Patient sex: M
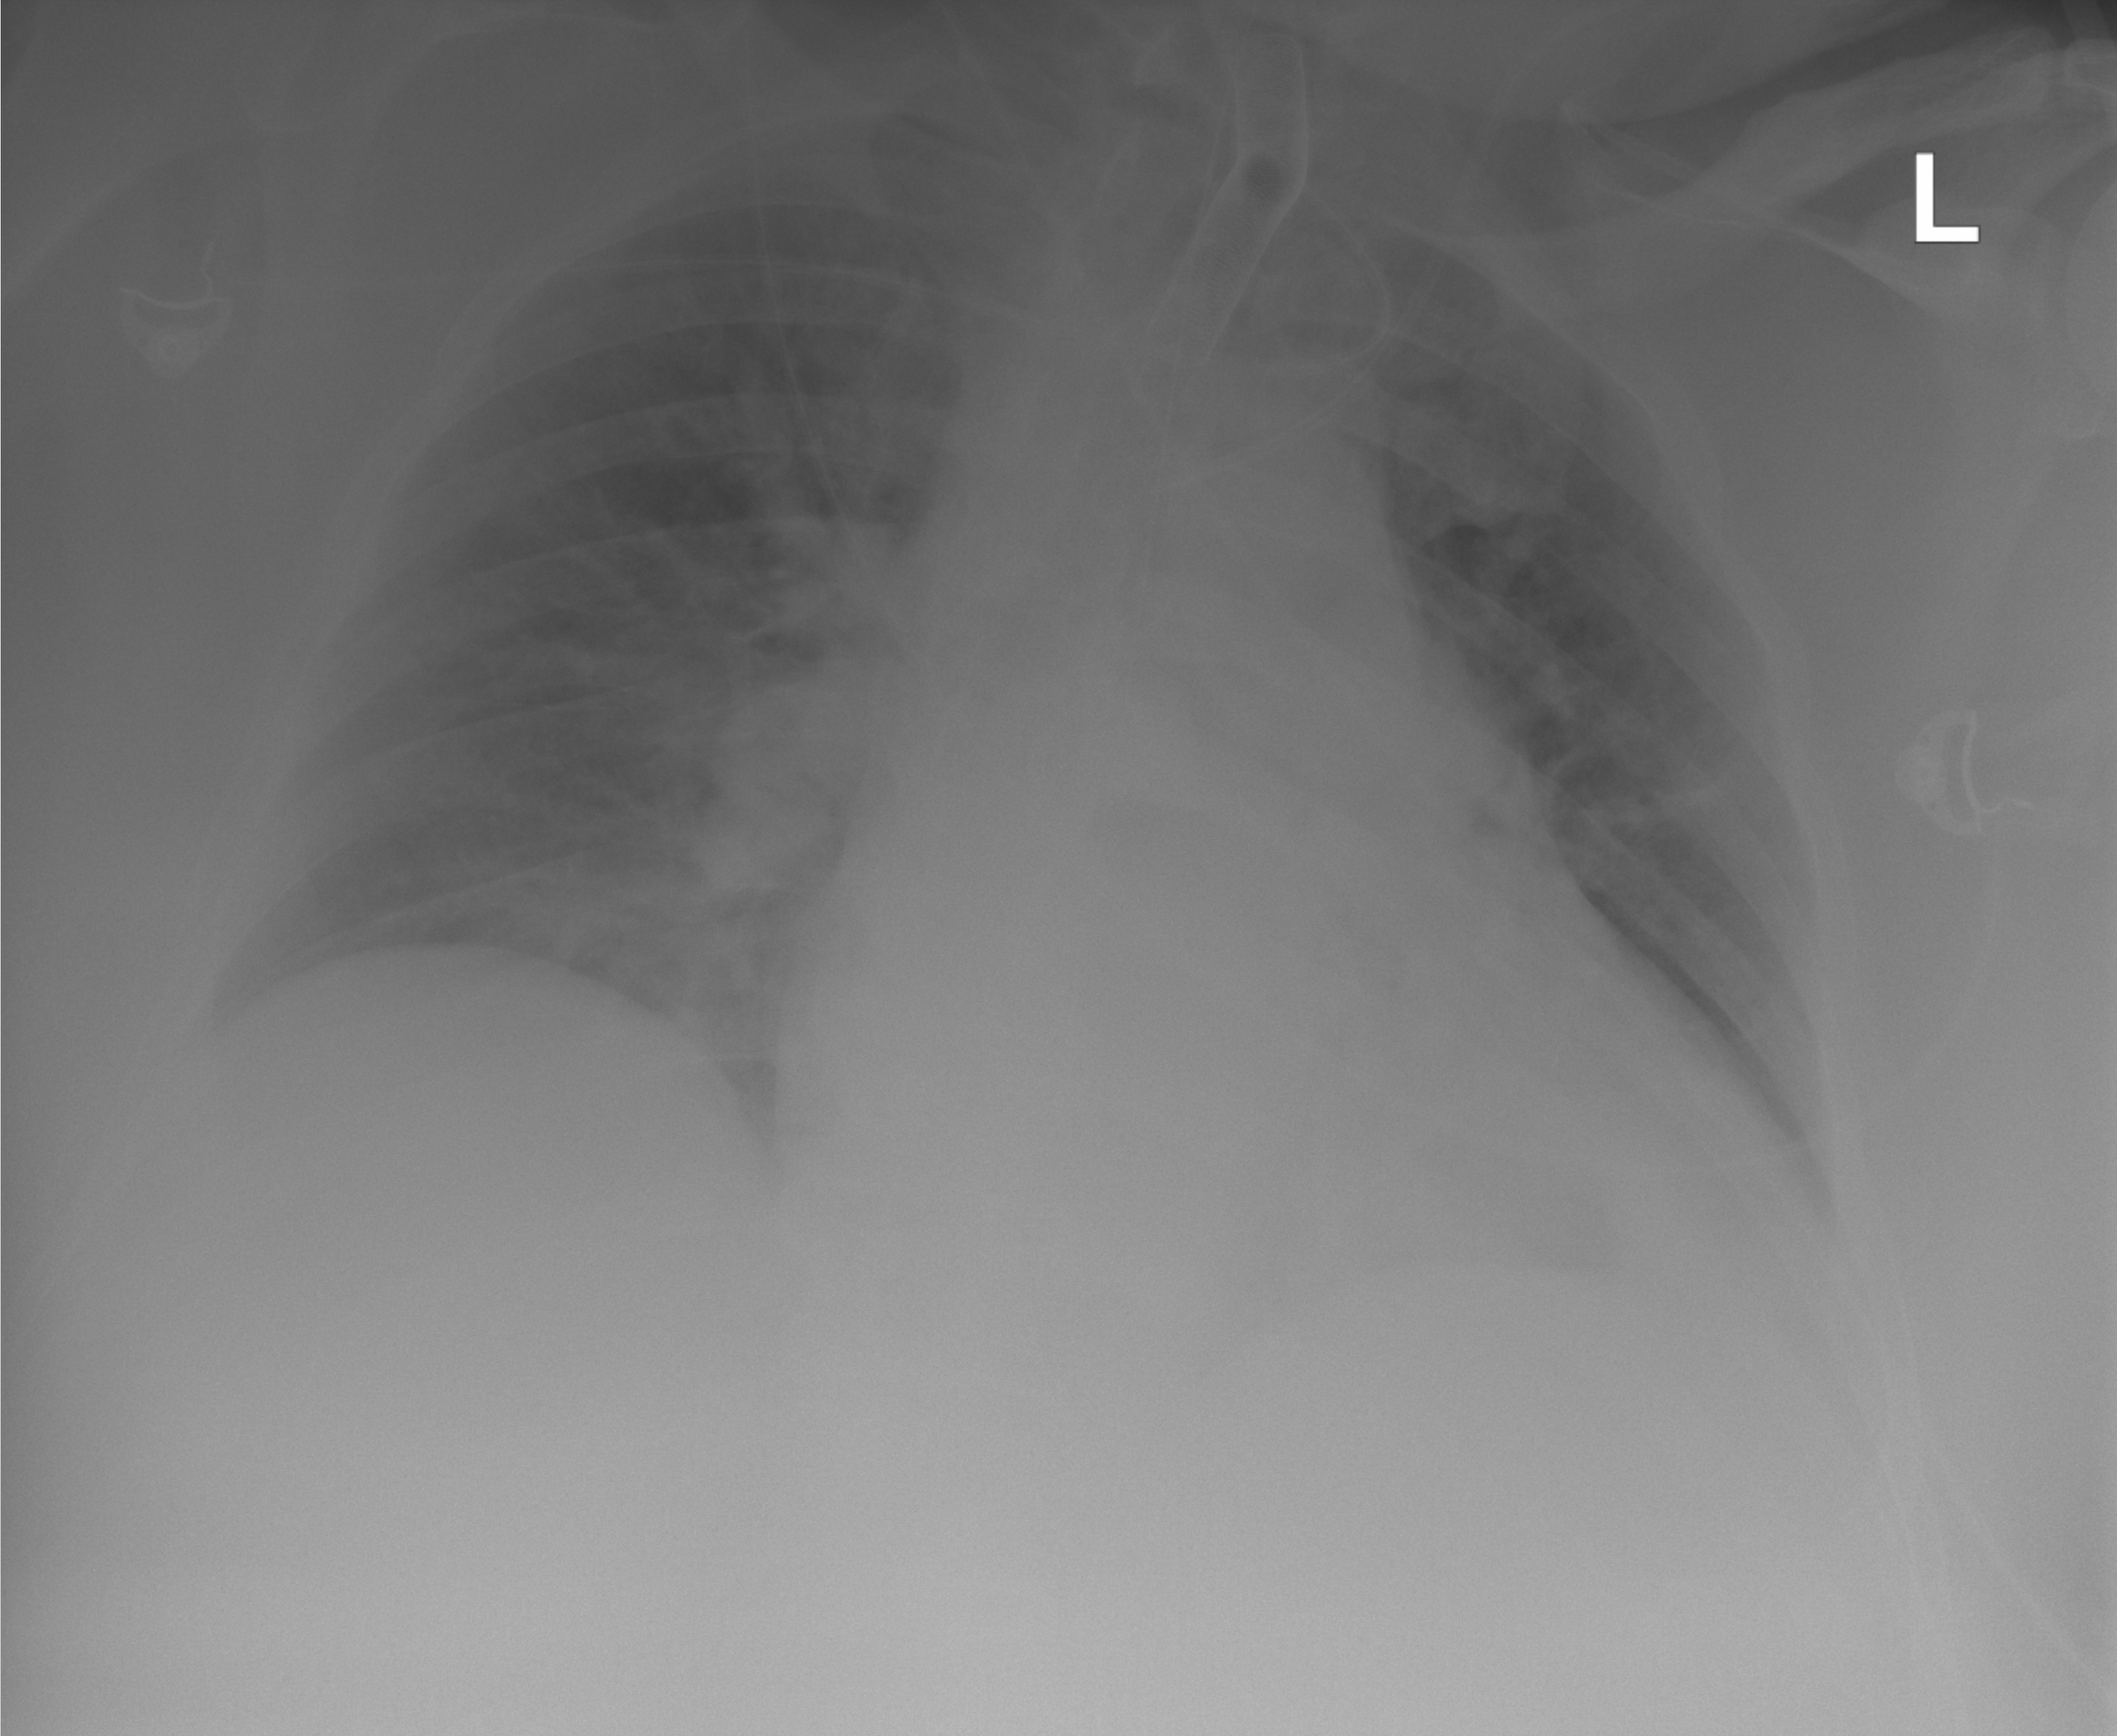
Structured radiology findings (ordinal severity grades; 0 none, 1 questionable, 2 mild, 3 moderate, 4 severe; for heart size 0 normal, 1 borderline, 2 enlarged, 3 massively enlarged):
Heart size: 2
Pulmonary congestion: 1
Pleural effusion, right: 0
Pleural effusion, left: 0
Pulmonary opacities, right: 0
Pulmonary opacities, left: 0
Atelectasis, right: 0
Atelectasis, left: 0